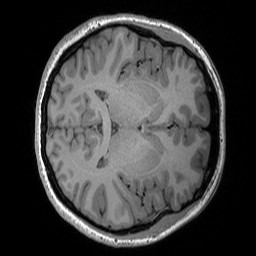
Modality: T1w
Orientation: axial
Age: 22
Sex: female
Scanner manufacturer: siemens
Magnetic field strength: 3 T
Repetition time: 1.9 s
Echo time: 0.00302 s